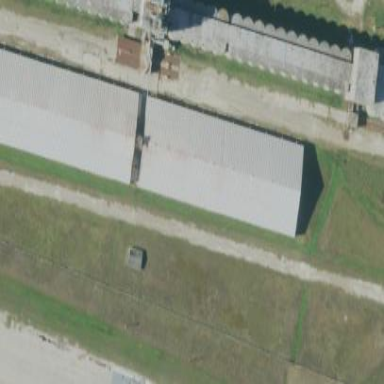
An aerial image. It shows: Warehouse.